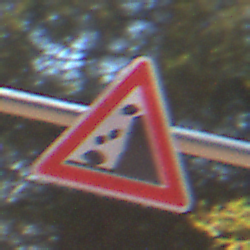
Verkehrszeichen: SteinschlagRechts
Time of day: MorningAfternoon
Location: Outdoor (Nature)
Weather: Clear
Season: Summer
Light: Natural